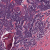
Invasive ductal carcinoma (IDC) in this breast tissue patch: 0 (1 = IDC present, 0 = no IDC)